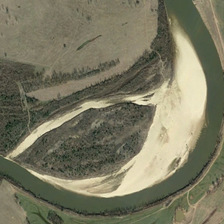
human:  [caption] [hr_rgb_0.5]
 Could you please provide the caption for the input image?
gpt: some sparse green trees are in two sides of a curved river .

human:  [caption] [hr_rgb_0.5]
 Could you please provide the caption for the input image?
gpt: some sparse green trees are in two sides of a curved river .

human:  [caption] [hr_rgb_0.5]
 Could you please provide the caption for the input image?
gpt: some sparse green trees are in two sides of a curved river .

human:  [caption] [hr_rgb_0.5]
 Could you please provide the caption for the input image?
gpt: some sparse green trees are in two sides of a curved river .

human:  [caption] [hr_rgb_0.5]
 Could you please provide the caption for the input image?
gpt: some sparse green trees are in two sides of a curved river .